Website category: camera
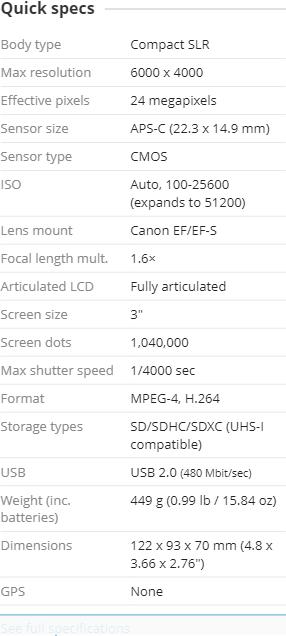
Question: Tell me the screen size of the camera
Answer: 3

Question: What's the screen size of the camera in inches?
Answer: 3

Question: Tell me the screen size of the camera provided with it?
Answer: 3

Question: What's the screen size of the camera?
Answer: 3

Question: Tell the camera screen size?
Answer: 3

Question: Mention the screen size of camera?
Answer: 3

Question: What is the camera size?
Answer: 3

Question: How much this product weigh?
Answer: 449 g (0.99 lb / 15.84 oz )

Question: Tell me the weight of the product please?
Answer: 449 g (0.99 lb / 15.84 oz )

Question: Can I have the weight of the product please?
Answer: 449 g (0.99 lb / 15.84 oz )

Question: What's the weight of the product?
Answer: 449 g (0.99 lb / 15.84 oz )

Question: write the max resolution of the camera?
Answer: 6000 x 4000

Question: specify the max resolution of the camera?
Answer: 6000 x 4000

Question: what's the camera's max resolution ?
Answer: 6000 x 4000

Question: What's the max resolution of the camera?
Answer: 6000 x 4000

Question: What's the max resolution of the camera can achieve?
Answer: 6000 x 4000

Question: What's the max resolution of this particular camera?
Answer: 6000 x 4000

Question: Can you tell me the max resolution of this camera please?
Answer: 6000 x 4000

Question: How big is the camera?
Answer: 122 x 93 x 70 mm (4.8 x 3.66 x 2.76 )

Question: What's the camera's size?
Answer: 122 x 93 x 70 mm (4.8 x 3.66 x 2.76 )

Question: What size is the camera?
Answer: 122 x 93 x 70 mm (4.8 x 3.66 x 2.76 )

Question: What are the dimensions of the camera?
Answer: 122 x 93 x 70 mm (4.8 x 3.66 x 2.76 )

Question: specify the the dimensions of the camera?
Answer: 122 x 93 x 70 mm (4.8 x 3.66 x 2.76 )

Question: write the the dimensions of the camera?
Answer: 122 x 93 x 70 mm (4.8 x 3.66 x 2.76 )

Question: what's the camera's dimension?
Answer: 122 x 93 x 70 mm (4.8 x 3.66 x 2.76 )